一年级 · 算术
图列式。

\section*{
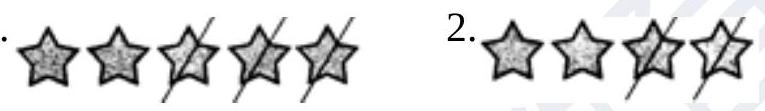
答案: ; $4-2=2 ; 3-1=2 ; \quad 5-4=1$